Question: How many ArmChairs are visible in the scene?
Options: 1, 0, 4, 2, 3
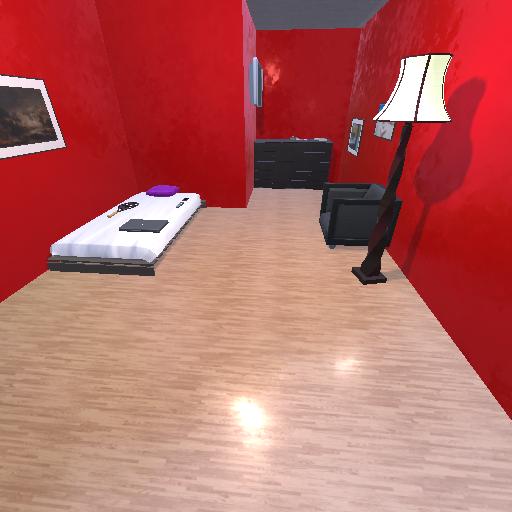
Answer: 1